Question: I have an expression with three variables x,y and v. I want to first integrate over v, and so I use int function in MATLAB.

The command that I use is the following:
'''
g =int((1-fxyz)*pv, v, y,+inf)%
'''
PS I haven't given you what the function fxyv is but it is very complicated and so int is taking so long and I am afraid after waiting it might not solve it.
I know one option for me is to integrate numerically using for example integrate, however I want to note that the second part of this problem requires me to integrate exp[g(x,y)] over x and y from 0 to infinity and from x to infinity respectively. So I can't take numerical values of x and y when I want to integrate over v I think or maybe not ?
Thanks
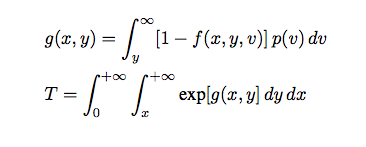
Answer: Since the question does not contain sufficient detail to attempt analytic integration, this answer focuses on numeric integration.
It is possible to solve these equations numerically. However, because of complex dependencies between the three integrals, it is not possible to simply use 'integral3'. Instead, one has to define functions that compute parts of the expressions using a simple 'integral', and are themselves fed into other calls of 'integral'. Whether this approach leads to useful results in terms of computation time and precision cannot be answered generally, but depends on the concrete choice of the functions 'f' and 'p'. Fiddling around with precision parameters to the different calls of 'integral' may be necessary.
I assume that the functions f(x, y, v) and p(v) are defined in the form of Matlab functions:
'''
function val = f(x, y, v)
val = ...
end
function val = p(v)
val = ...
end
'''
Because of the way they are used later, they have to accept multiple values for 'v' in parallel (as an array) and return as many function values (again as an array, of the same size). 'x' and 'y' can be assumed to always be scalars. A simple example implementation would be 'val = ones(size(v))' in both cases.
First, let's define a Matlab function 'g' that implements the first equation:
'''
function val = g(x, y)
val = integral(@gIntegrand, y, inf);
function val = gIntegrand(v)
% output must be of the same dimensions as parameter v
val = (1 - f(x, y, v)) .* p(v);
end
end
'''
The nested function 'gIntegrand' defines the object of integration, the outer performs the numeric integration that gives the value of g(x, y). Integration is over v, parameters x and y are shared between the outer and the nested function. 'gIntegrand' is written in such a way that it deals with multiple values of v in the form of arrays, provided 'f' and 'p' do so already.
Next, we define the integrand of the outer integral in the second equation. To do so, we need to compute the inner integral, and therefore also have a function for the integrand of the inner integral:
'''
function val = TIntegrandOuter(x)
val = nan(size(x));
for i = 1 : numel(x)
val(i) = integral(@TIntegrandInner, x(i), inf);
end
function val = TIntegrandInner(y)
val = nan(size(y));
for j = 1 : numel(y)
val(j) = exp(g(x(i), y(j)));
end
end
end
'''
Because both function are meant to be fed as an argument into 'integral', they need to be able to deal with multiple values. In this case, this is implemented via an explicit for loop. 'TIntegrandInner' computes exp(g(x, y)) for multiple values of y, but the fixed value of x that is current in the loop in 'TIntegrandOuter'. This value 'x(i)' play both the role of a parameter into g(x, y) and of an integration limit. Variables 'x' and 'i' are shared between the outer and the nested function.
Almost there! We have the integrand, only the outermost integration needs to be performed:
'''
T = integral(@TIntegrandOuter, 0, inf);
'''
This is a very convoluted implementation, which is not very elegant, and probably not very efficient. Again, whether results of this approach prove to be useful needs to be tested in practice. However, I don't see any other way to implement these numeric integrations in Matlab in a better way in general. For specific choices of f(x, y, v) and p(v), there might be possible improvements.